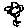
Label: flower